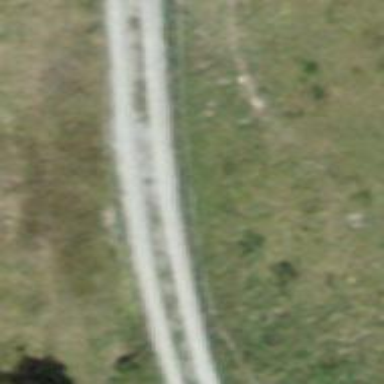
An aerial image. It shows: Gravel track with grade 2 quality.